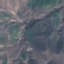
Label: HerbaceousVegetation